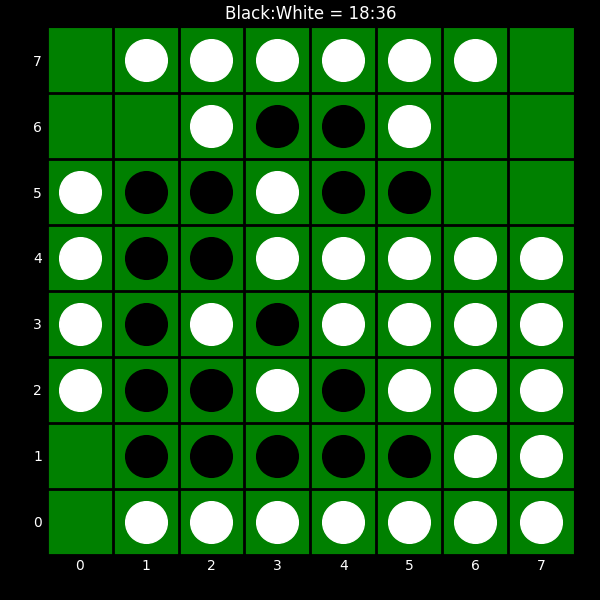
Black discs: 18
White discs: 36